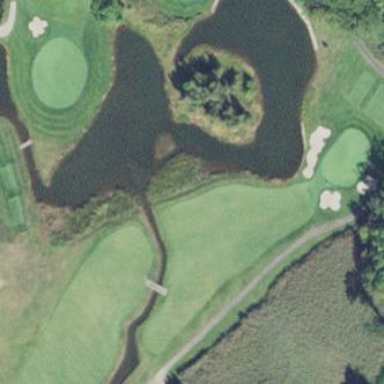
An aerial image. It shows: Water hazard in golf course. The hazard is natural water feature.